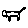
Label: cat